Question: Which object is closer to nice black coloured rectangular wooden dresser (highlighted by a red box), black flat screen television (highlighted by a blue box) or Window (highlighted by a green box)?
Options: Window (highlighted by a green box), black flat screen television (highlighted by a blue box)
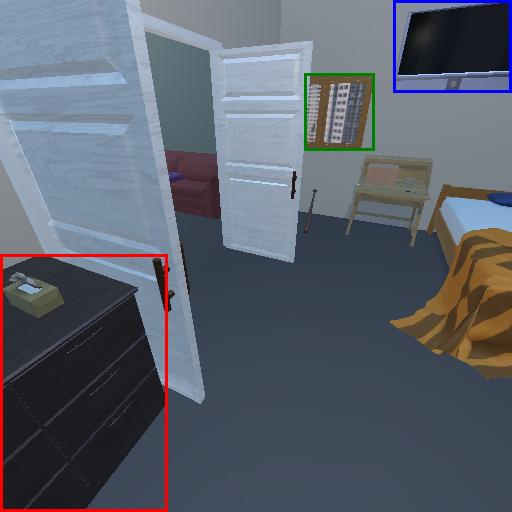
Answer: Window (highlighted by a green box)